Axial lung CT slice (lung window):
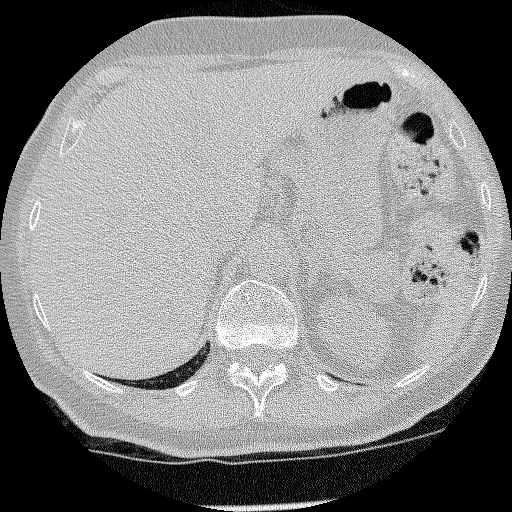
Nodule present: no